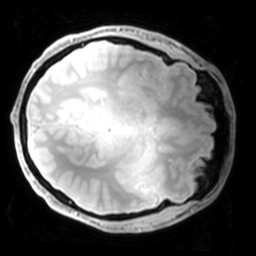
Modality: PDw
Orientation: axial
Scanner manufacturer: philips
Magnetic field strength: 7 T
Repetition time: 0.008 s
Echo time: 0.001974 s